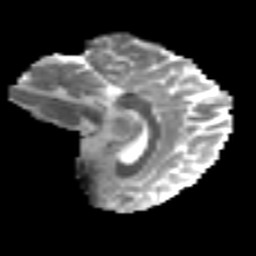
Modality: MD
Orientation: sagittal
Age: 36
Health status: ill
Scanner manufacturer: philips
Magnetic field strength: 3 T
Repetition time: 9 s
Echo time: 0.127 s